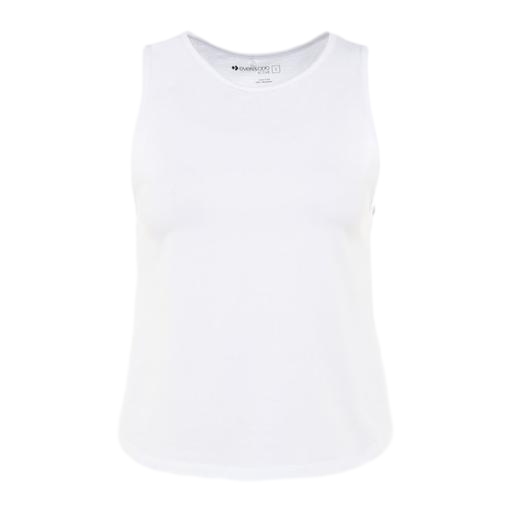
white pure tank top, white boxer performance tank top, white scoop muscle t-shirt, white background